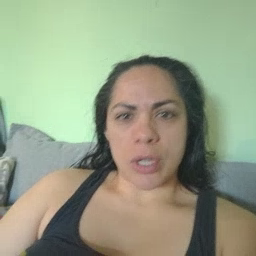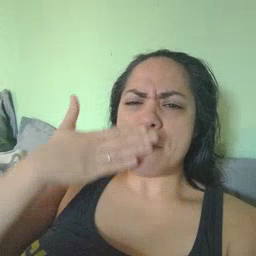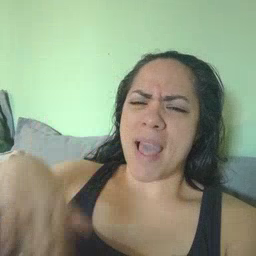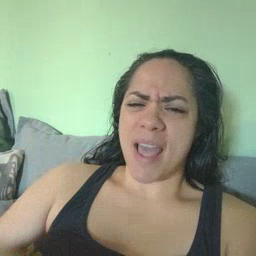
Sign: bad